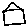
Label: house